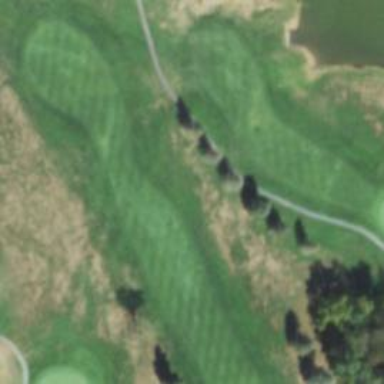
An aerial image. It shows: View of golf hole.